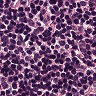
Metastatic tissue present: no